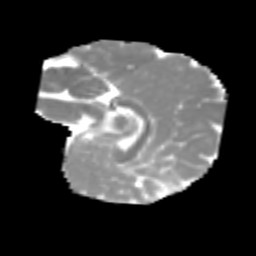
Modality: MD
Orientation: sagittal
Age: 7
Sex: male
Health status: healthy